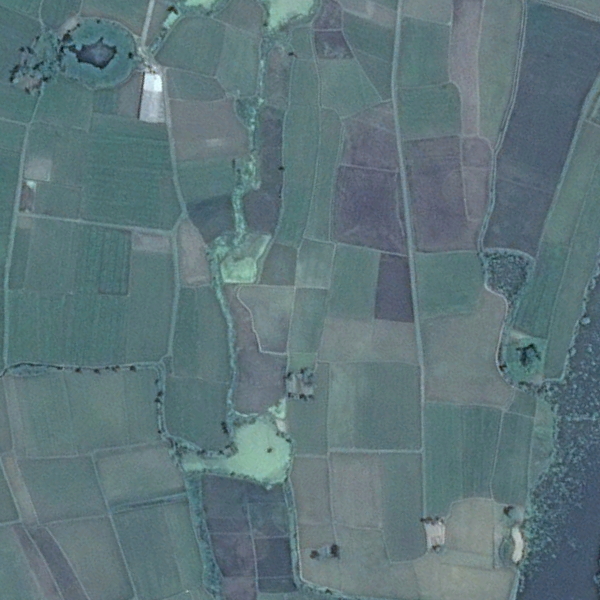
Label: Farmland